Brain MRI, t2w sequence, axial 2D slice.
Patient: age 29, sex F, weight 95 kg, height 1.95 m
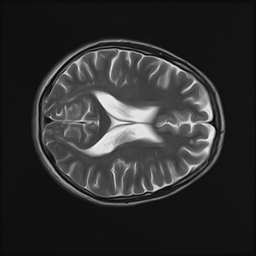